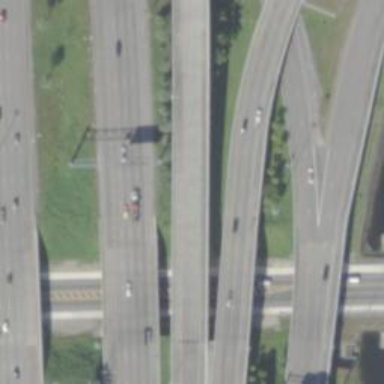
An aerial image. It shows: Motorway bridge.